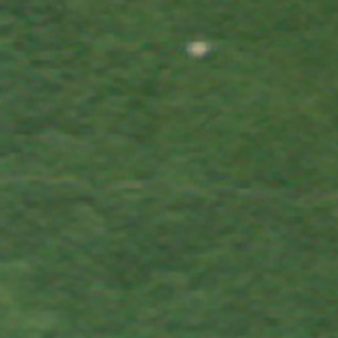
Label: other